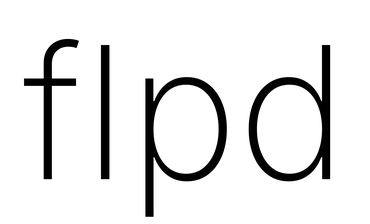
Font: Inter_ExtraLight